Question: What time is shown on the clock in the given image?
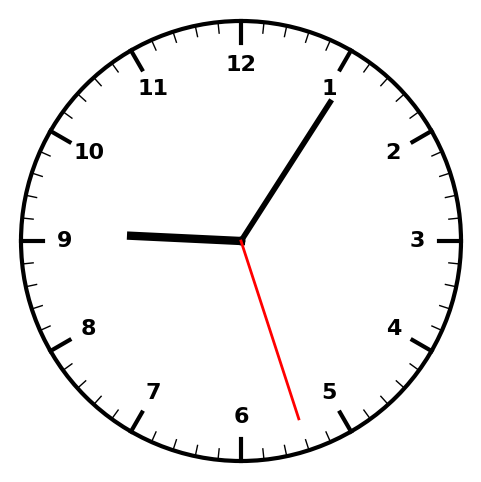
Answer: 09:05:27